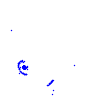
Particle: pion